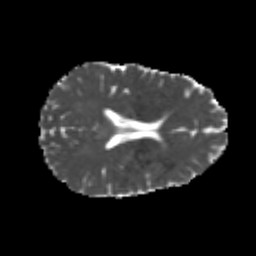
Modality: MD
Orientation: axial
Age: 21
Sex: female
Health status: healthy
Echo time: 0.074 s